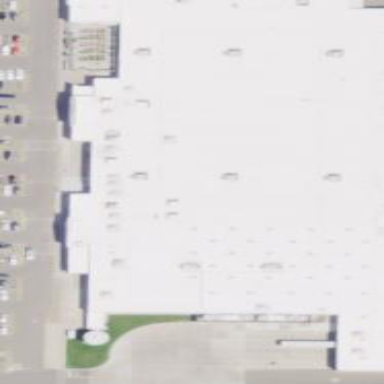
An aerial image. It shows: Retail building housing supermarket.